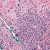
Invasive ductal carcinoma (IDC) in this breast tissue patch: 0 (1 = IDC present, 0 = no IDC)